Interaction volume radius: 10 \u00c5
Interaction volume height: 10 \u00c5
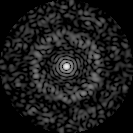
Disorder parameter: 0.8487